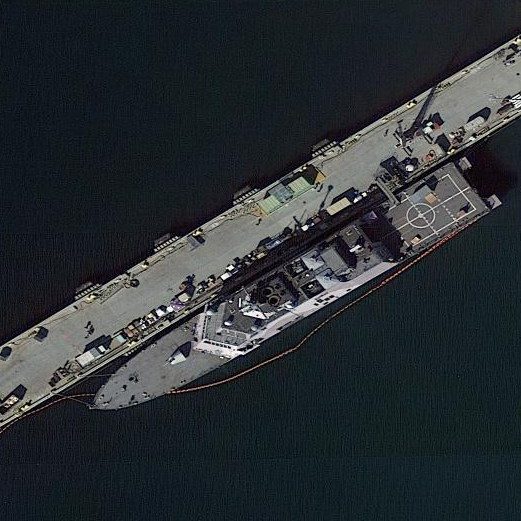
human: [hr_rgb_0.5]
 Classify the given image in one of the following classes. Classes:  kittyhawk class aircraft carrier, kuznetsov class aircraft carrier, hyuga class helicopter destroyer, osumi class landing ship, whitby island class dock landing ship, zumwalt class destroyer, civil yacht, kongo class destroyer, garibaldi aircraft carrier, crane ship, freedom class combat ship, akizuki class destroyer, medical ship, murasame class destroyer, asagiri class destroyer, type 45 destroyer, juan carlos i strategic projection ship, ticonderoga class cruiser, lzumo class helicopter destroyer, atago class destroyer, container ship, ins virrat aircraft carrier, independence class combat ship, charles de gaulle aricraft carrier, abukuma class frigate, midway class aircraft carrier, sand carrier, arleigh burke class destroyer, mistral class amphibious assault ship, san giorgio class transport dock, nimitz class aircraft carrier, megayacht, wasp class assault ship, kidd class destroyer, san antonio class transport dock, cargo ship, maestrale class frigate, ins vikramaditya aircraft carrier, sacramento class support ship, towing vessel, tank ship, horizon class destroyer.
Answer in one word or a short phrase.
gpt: Freedom class combat ship